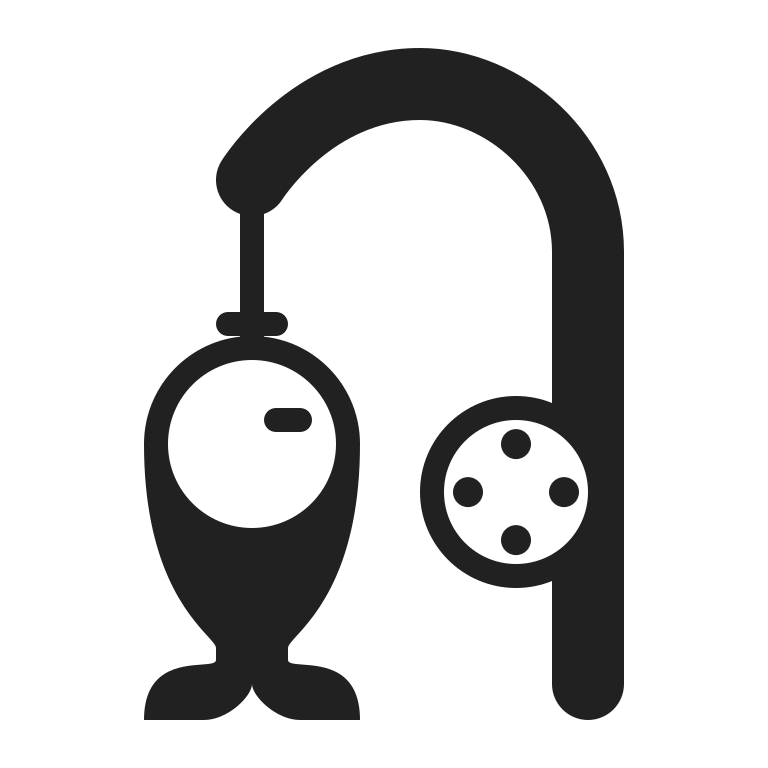
fishing pole high contrast